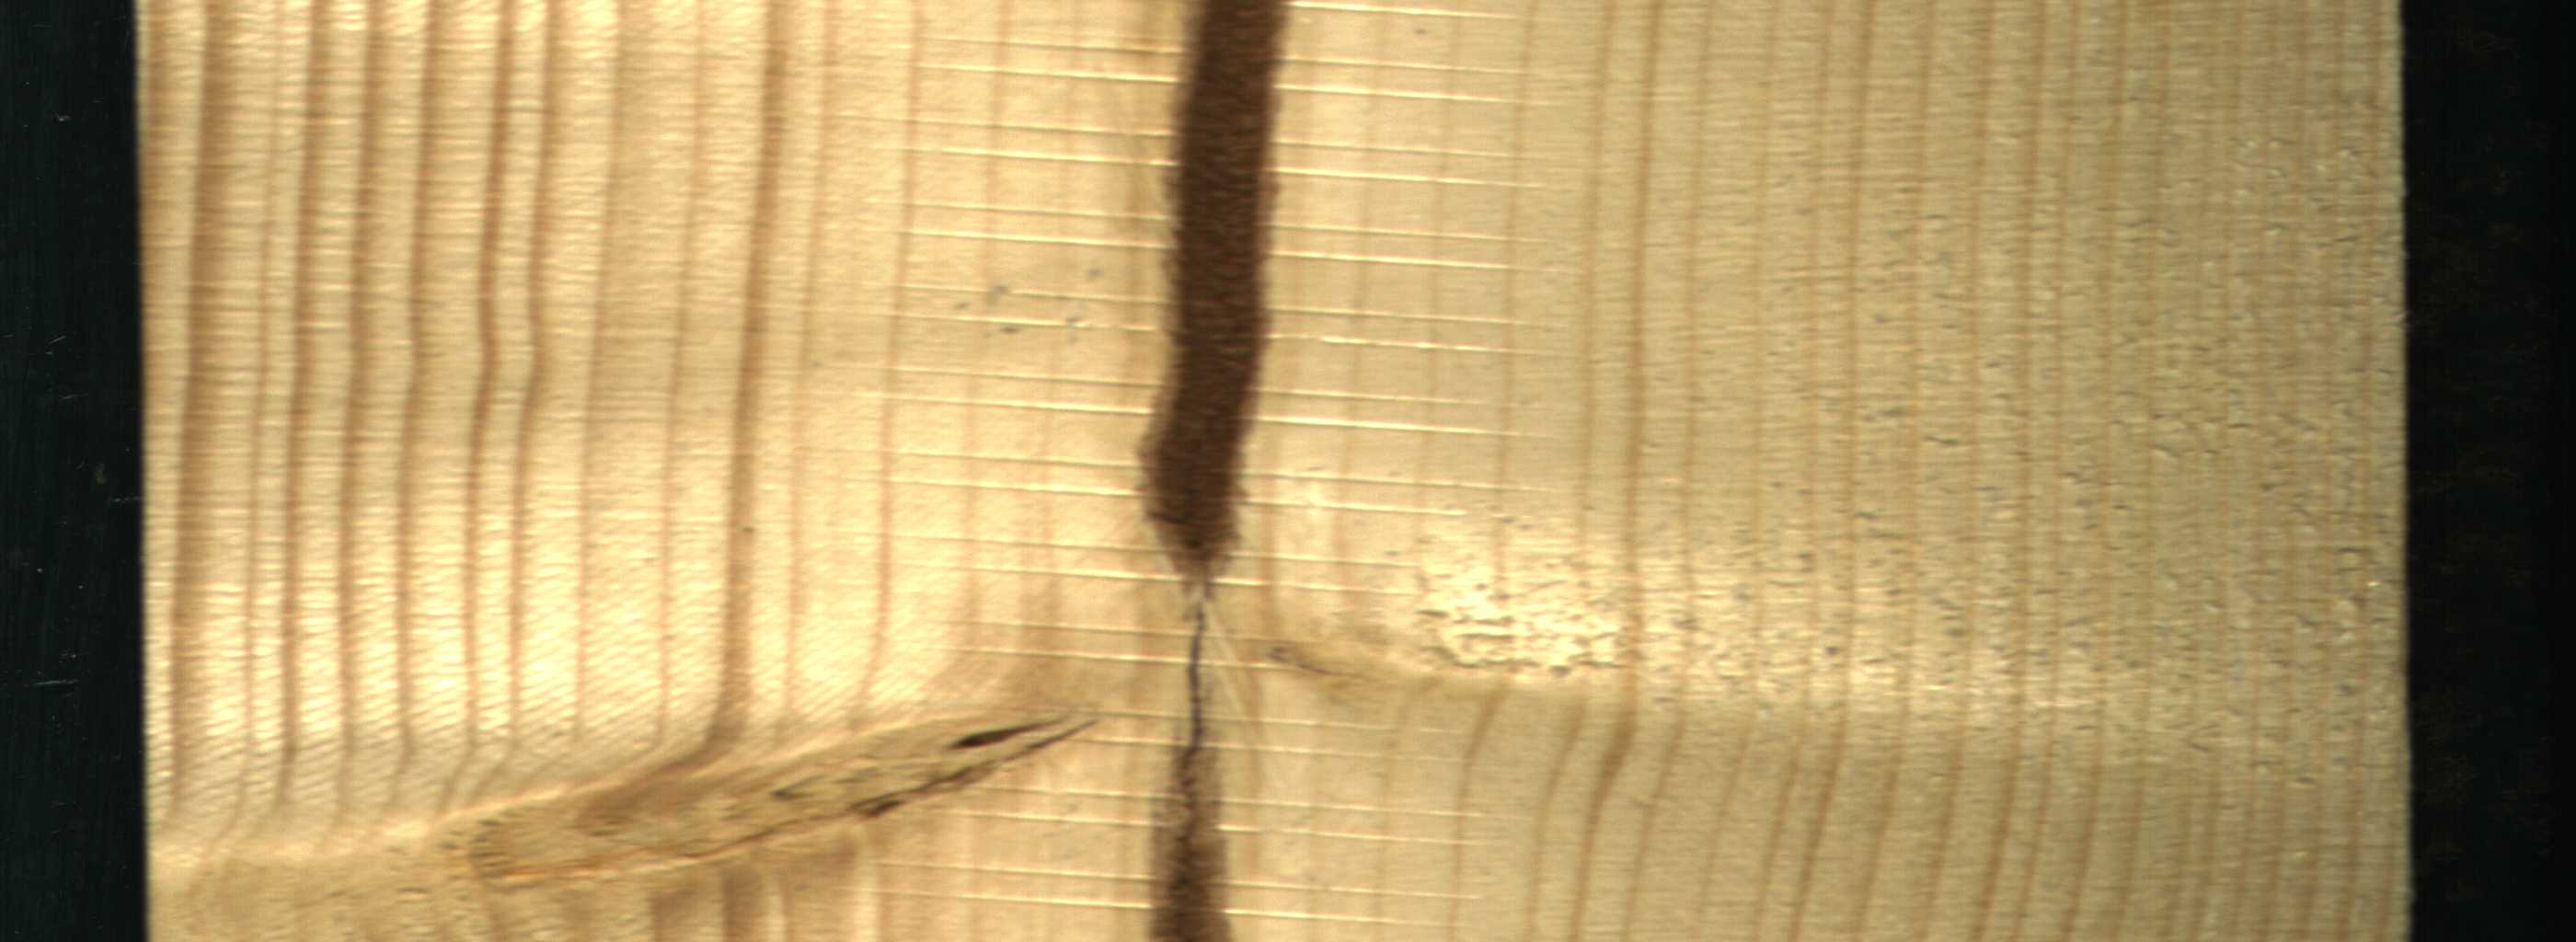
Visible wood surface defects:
Marrow
Marrow
Crack
Live_Knot